Question: My site usually works well but sometimes just show just simple "OK" text.
I don't know what is wrong.. and it seems very odd.
Webfaction and My site use Nginx as a server, but when my site is interrupted by the unknown one, the response header tells that it's from Apache Server.
Here is a response image..
Again Webfaction and I use Nginx not Apache Web Server.
I think this problem is attributed to Webfaction's other user who use Apache Webserver or..
... hm. I don't know..
Is there a someone who experienced the same problem as I have?
By the way, My Domain Registrar is Whois.com.
'''
Request
Accept:text/html,application/xhtml+xml,application/xml;q=0.9,*/*;q=0.8
Accept-Charset:windows-949,utf-8;q=0.7,*;q=0.3
Accept-Encoding:gzip,deflate,sdch
Accept-Language:en-US,en;q=0.8,ko;q=0.6
Cache-Control:max-age=0
Connection:keep-alive
Cookie:fbm_144203575725136=base_domain=.tinysocialbox.com;
csrftoken=B2OS7jSswEyzpSvT7P4QjUSpILRK7RAk;fbsr_144203575725136=zpY1MFY19op74cxK2jhFAvjo61vxCPJh3AISbBbw9ec.eyJhbGdvcml0aG0iOiJITUFDLVNIQTI1NiIsImNvZGUiOiIyLkFRQkI4N0lrbENFZWZXTk0uMzYwMC4xMzUwNjQ0NDAwLjEtMTAwMDA0MjEwMDkyMTMxfDEzNTA2NDA2ODB8NkFyZWFNcnlneUEyT3o5Zmp3REs5UmNSbVpZIiwiaXNzdWVkX2F0IjoxMzUwNjQwMzgwLCJ1c2VyX2lkIjoiMTAwMDA0MjEwMDkyMTMxIn0; sessionid=b0268bc25c9db5c42d8935dd4669a233
Host:tinysocialbox.com
User-Agent:Mozilla/5.0 (X11; Linux x86_64) AppleWebKit/537.4 (KHTML, like Gecko) Chrome/22.0.1229.92 Safari/537.4
Response
Connection:Keep-Alive
Content-Type:text/html
Date:Fri, 19 Oct 2012 09:53:20 GMT
Keep-Alive:timeout=5, max=94
Server:Apache/2.2.3 (CentOS)
Transfer-Encoding:chunked
'''

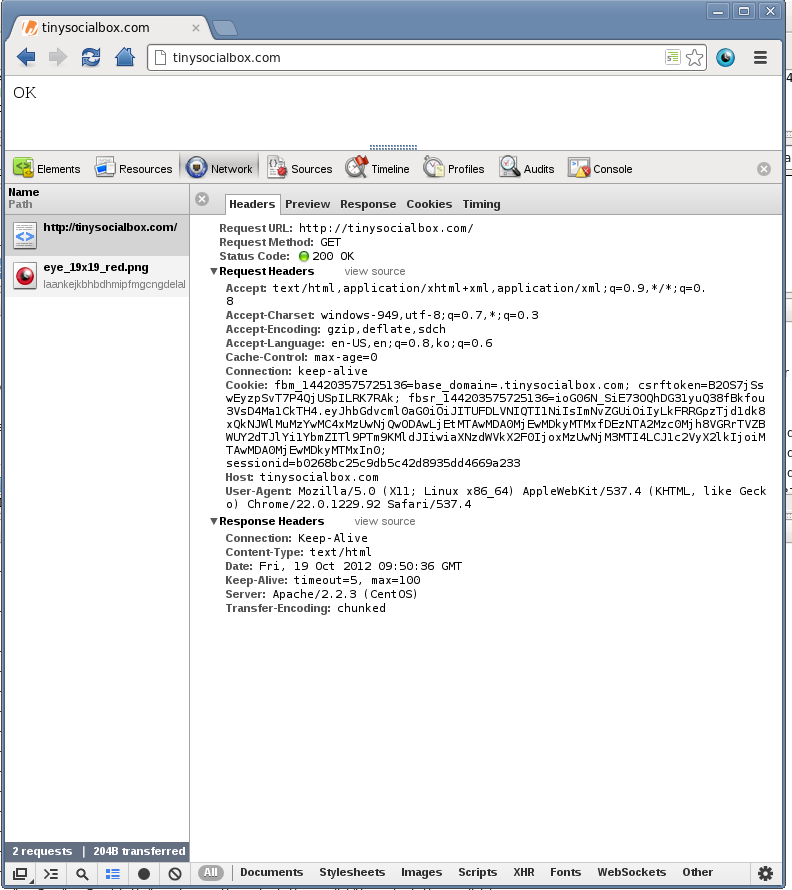
Answer: Are you using WebFaction's Nginx server, or did you install your own instance of it? What kind of application is it (PHP, Static, custom, etc)?
Your best bet is to open a support ticket here:
<URL>
The support team can then check your application's configuration and figure out what is wrong.